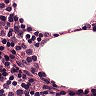
Metastatic tissue present: no